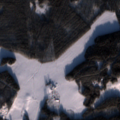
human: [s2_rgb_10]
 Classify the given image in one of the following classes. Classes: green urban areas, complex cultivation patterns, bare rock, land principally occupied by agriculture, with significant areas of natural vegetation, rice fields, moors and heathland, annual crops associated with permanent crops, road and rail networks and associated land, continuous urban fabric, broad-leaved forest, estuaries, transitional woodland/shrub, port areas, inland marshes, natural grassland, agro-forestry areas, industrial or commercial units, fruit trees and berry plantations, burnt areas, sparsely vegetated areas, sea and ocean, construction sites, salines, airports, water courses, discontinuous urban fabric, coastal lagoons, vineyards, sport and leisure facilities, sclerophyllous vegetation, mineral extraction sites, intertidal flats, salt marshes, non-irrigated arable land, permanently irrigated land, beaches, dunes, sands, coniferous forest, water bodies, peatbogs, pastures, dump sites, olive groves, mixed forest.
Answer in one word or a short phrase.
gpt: non-irrigated arable land, coniferous forest, mixed forest